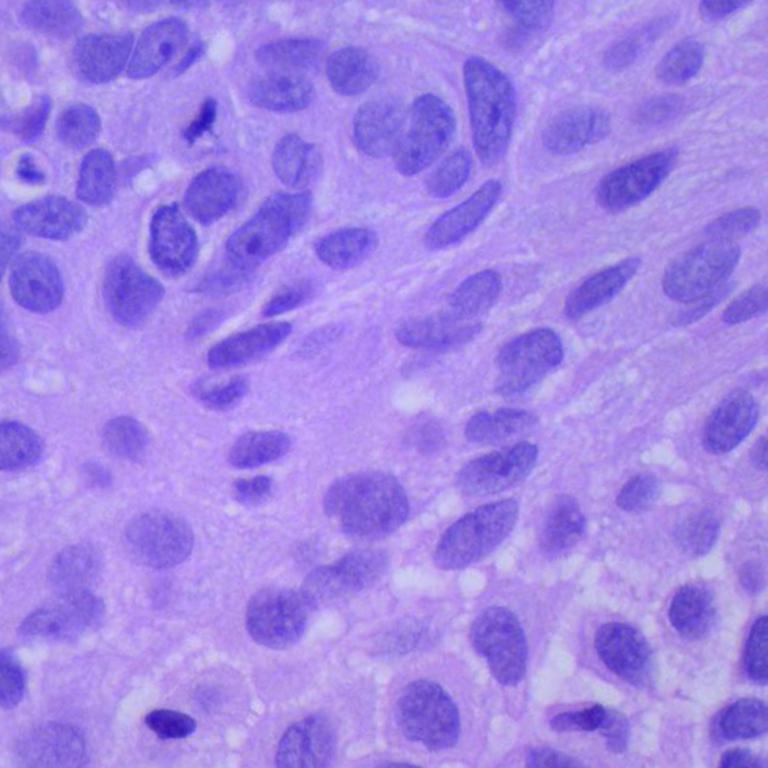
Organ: lung
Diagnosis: squamous carcinomas